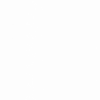
Label: dusty